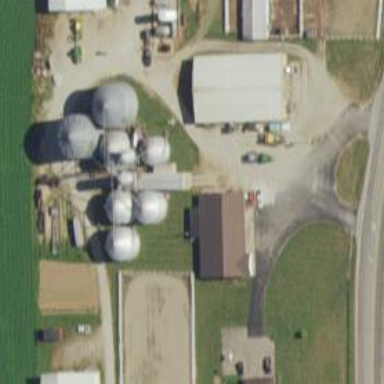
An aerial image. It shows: Silo.